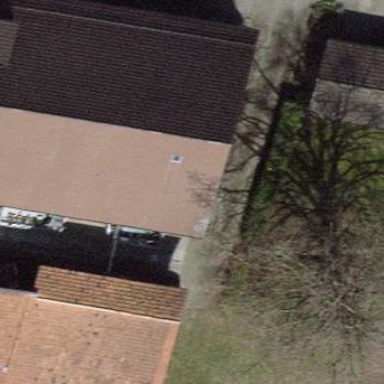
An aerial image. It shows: Stable.